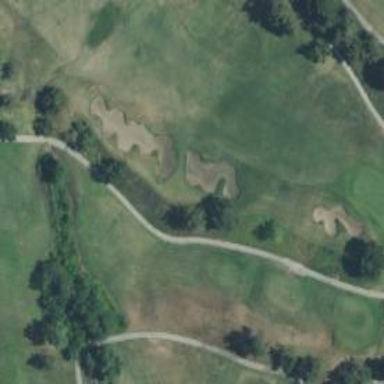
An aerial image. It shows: Path designated for golf carts.